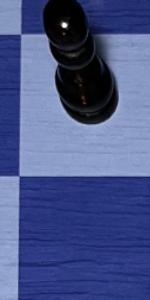
Label: Empty